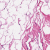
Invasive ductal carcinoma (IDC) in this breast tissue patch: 0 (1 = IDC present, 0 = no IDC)